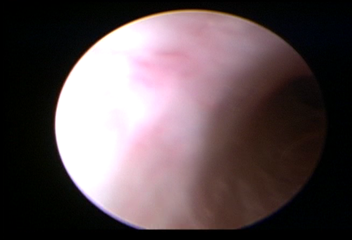
Modality: WLC
Class: Normal mucosa
Bladder cancer association: No